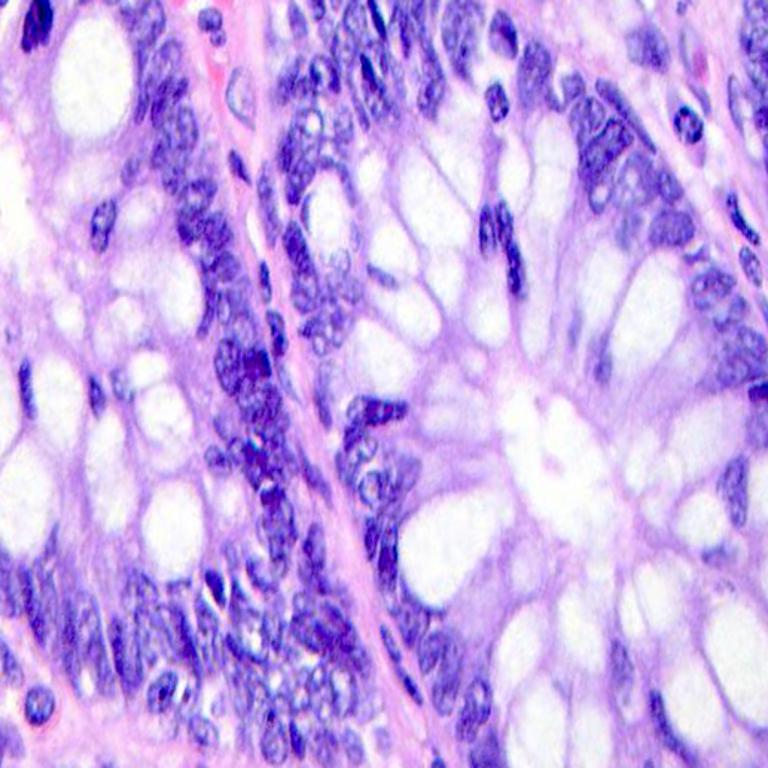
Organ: colon
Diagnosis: benign